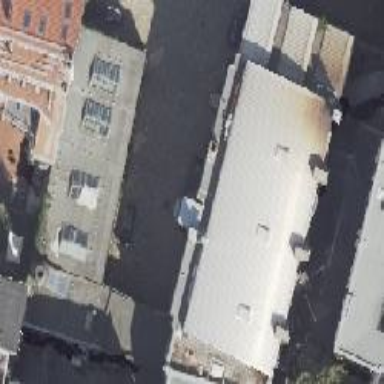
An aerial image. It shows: Commercial building.